Field crop: maize
Growth stage: 2
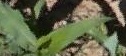
Species: maize